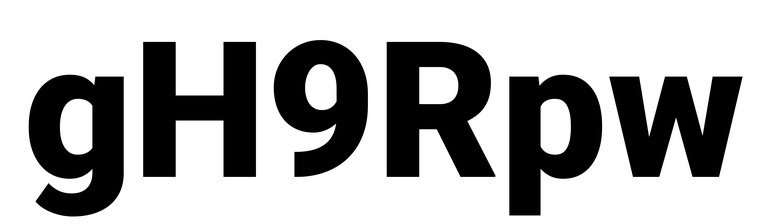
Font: Roboto_Black